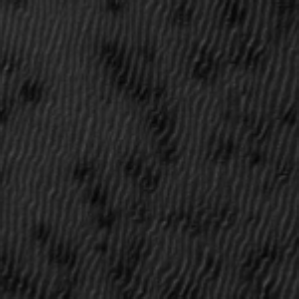
Label: frost